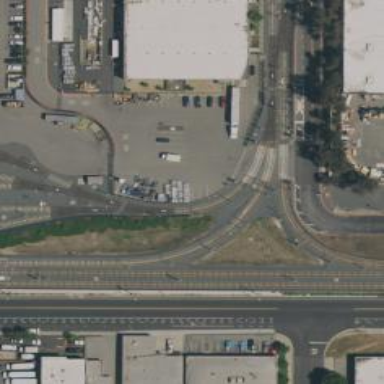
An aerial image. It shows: Light rail yard with electrified contact lines.